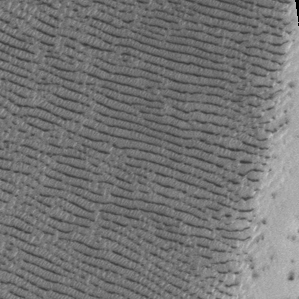
Label: frost